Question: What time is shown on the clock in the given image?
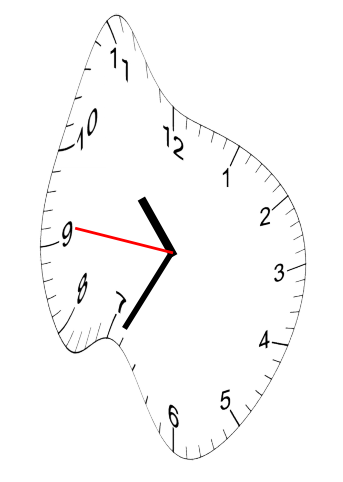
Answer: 10:34:46